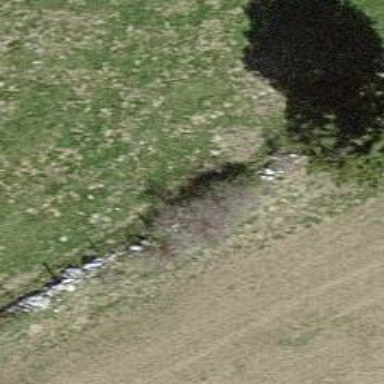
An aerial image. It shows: Single tag "natural: tree."